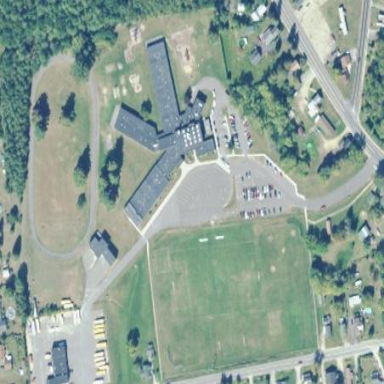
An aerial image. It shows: School.